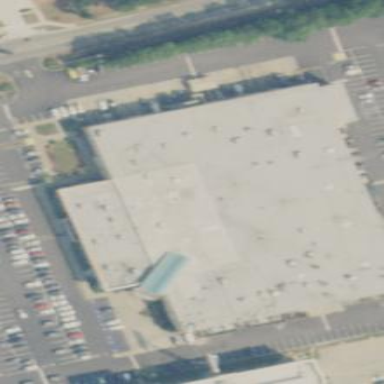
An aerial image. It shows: Retail building.